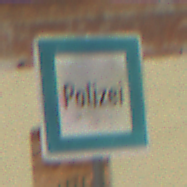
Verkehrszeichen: Polizei
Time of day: Midday
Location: Outdoor (Suburban)
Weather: PartlyCloudy
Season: NotSpecified
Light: Natural